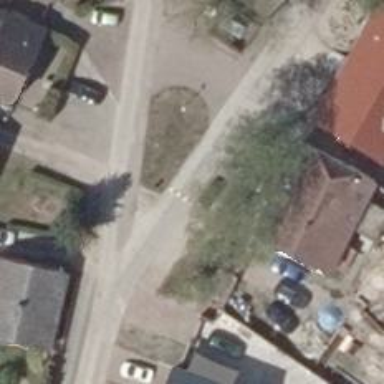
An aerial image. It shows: Bump for traffic calming.